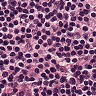
Metastatic tissue present: no